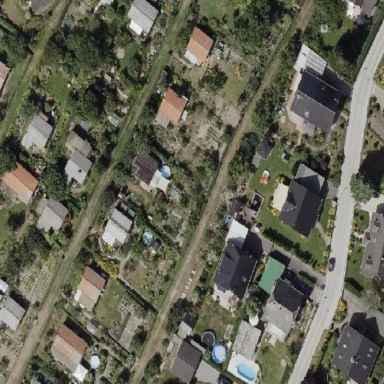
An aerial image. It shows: Fenced plot in the allotments area.